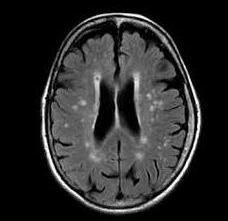
Label: notumor